Question: As shown in the image below I want to collapse left blue panel

I am trying to create left Blue panel using HTML. But I do not have any idea, how to create collapsable panel?
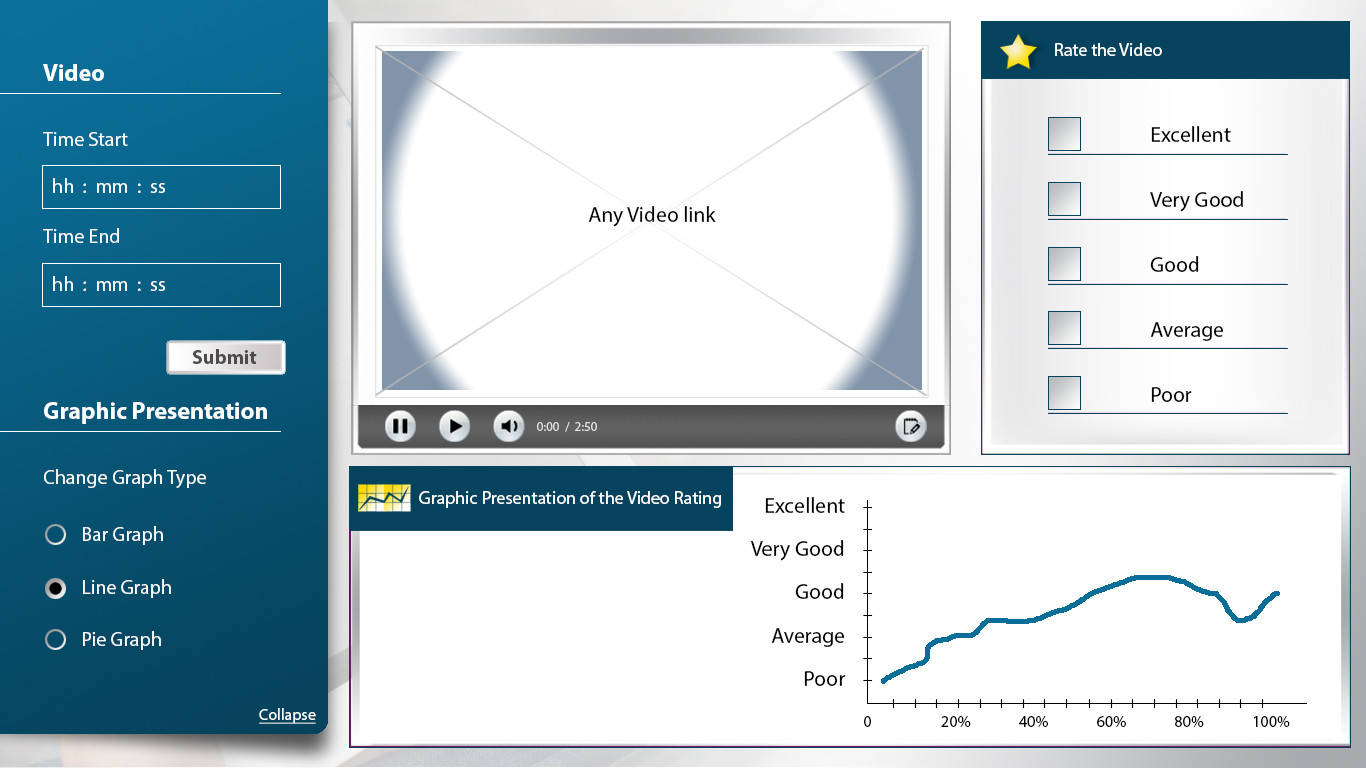
Answer: This will give you a div and a button. By default, the div is collapsed but when you click the button, the div will expand to reveal the content. Clicking the button again will collapse it again.
HTML:
'''
<a href="#" class="panel-toggle">Panel Button</a>
<div class="blue-panel">a blue panel</div>
'''
CSS:
'''
.blue-panel{overflow:hidden; max-height: 0;}
.blue-panel.active{max-height: 1000px;}
'''
JS:
'''
jQuery('.panel-toggle').click(function() {
jQuery('.blue-panel').toggleClass('active');
});
'''